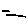
Label: line